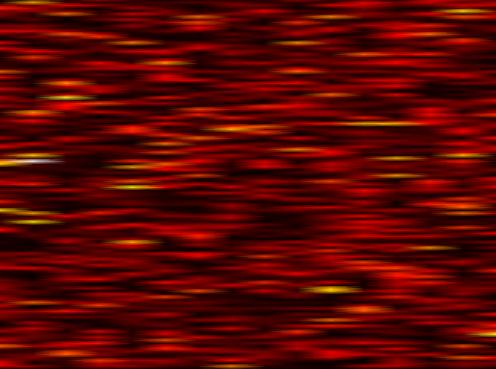
Label: FBMC